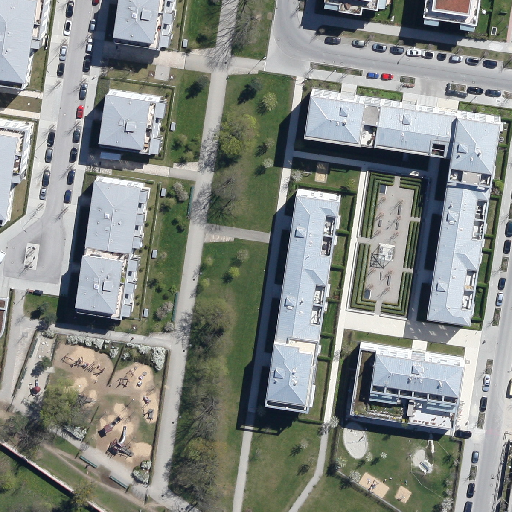
Referring expression: car